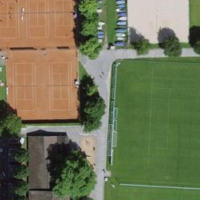
EUNIS habitat code: 53
Species observed at this site:
Rhamnus cathartica
Humulus lupulus